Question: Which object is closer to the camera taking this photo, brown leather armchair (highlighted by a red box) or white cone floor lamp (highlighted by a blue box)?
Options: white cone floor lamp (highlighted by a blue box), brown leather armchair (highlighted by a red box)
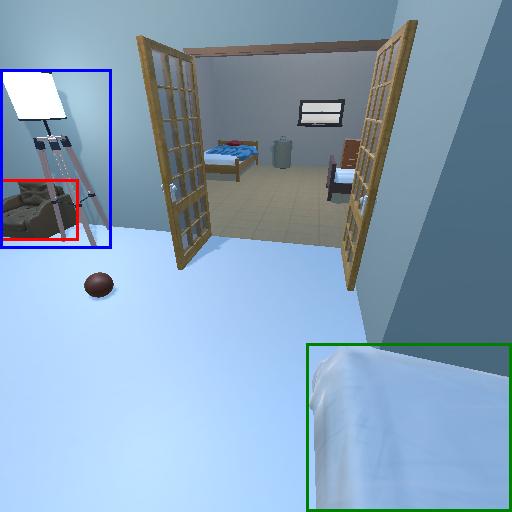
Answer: white cone floor lamp (highlighted by a blue box)